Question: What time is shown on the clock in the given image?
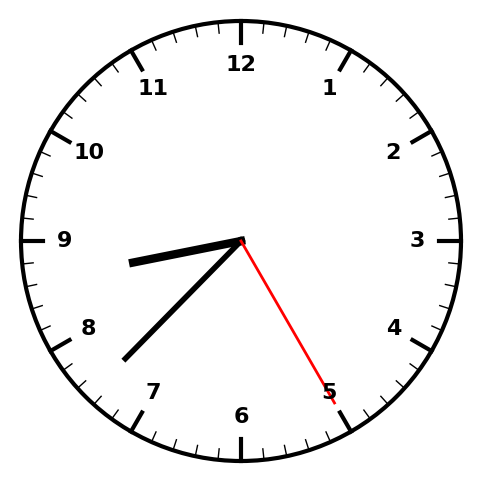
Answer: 08:37:25